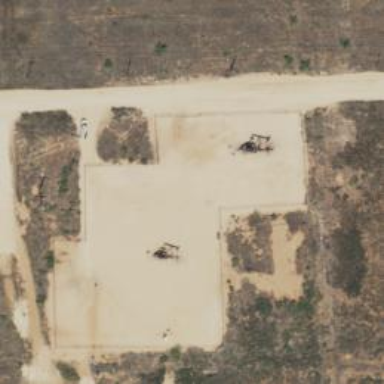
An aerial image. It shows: Petroleum well that is man-made.